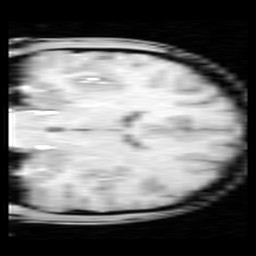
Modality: inplaneT1
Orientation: coronal
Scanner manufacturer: ge
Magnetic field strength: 3 T
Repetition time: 0.3 s
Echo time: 0.003368 s